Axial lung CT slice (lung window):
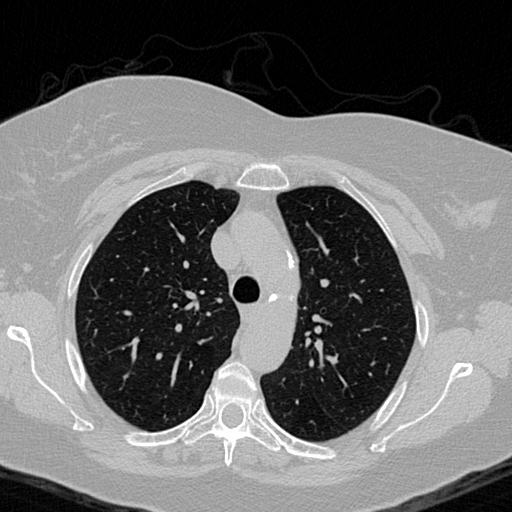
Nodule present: no